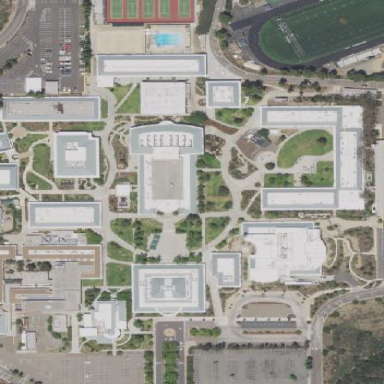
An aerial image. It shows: College.